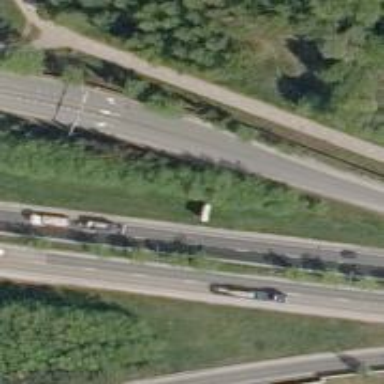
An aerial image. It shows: Trunk link highway with asphalt surface.